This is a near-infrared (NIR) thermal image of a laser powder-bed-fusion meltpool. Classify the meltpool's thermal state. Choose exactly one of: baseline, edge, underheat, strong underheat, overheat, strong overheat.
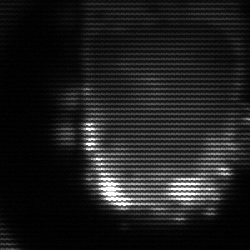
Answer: baseline